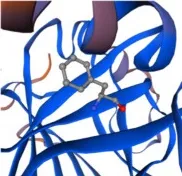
Diagram of TP53 c.401T>G (p. F134C) alteration in Case 2. (D) The Cys134 of mutated TP53.
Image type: radiology (mri)